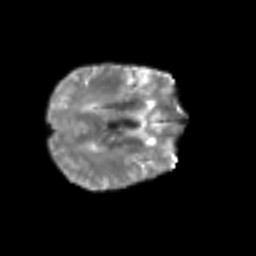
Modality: T2w
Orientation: axial
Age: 76
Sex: female
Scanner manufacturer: siemens
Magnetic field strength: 3 T
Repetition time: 6.1 s
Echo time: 0.101 s